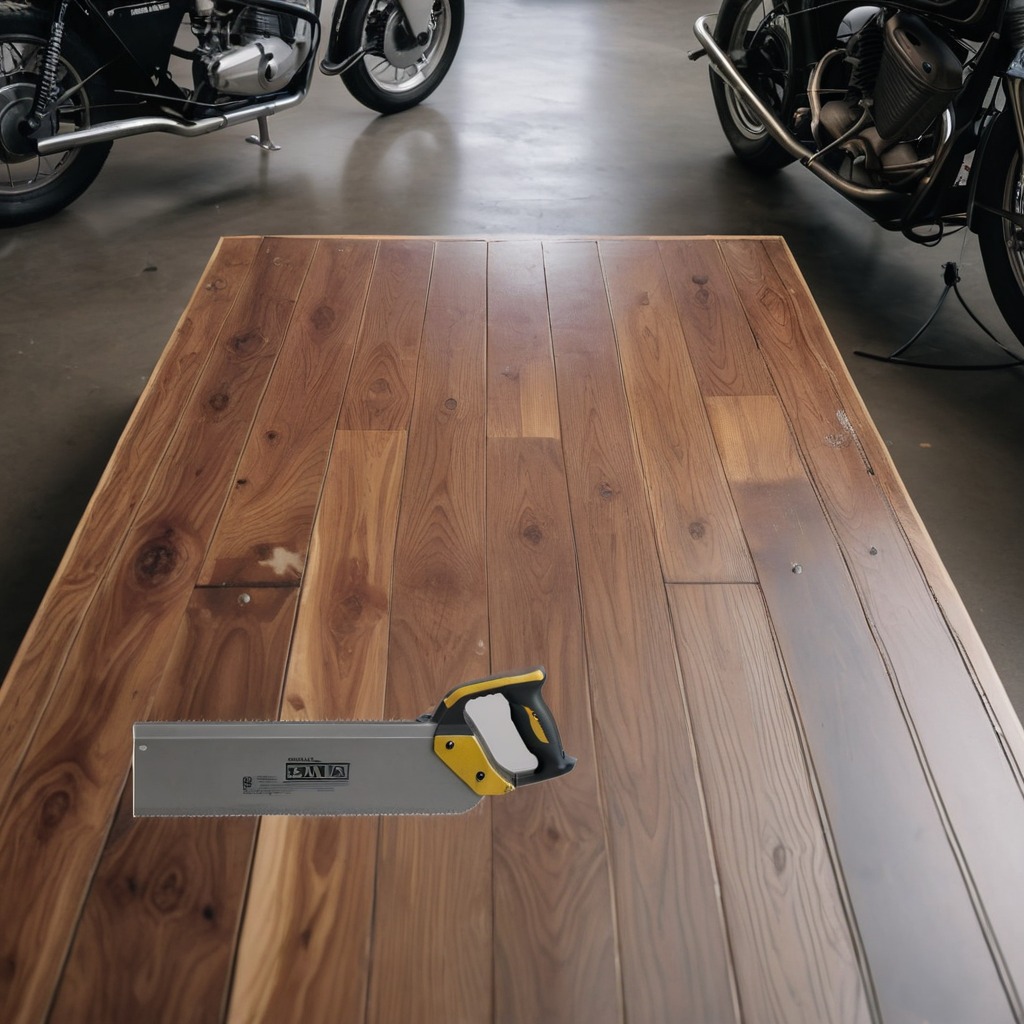
A handheld metal saw is lying on the wooden table in a vintage motorcycle garage.